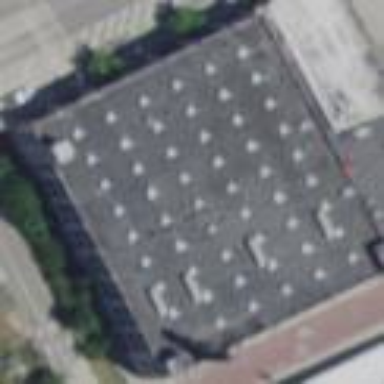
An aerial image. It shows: Office building.